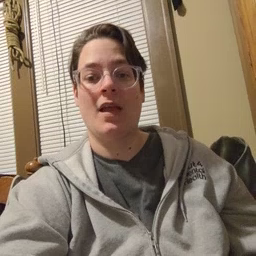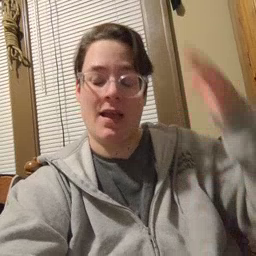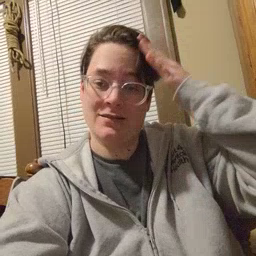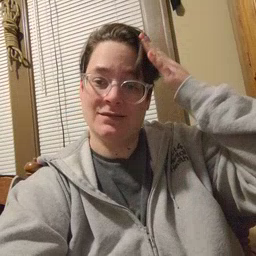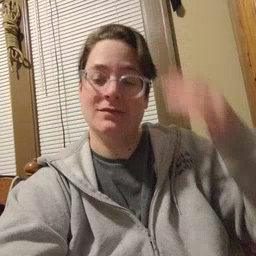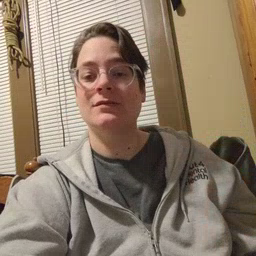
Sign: hat